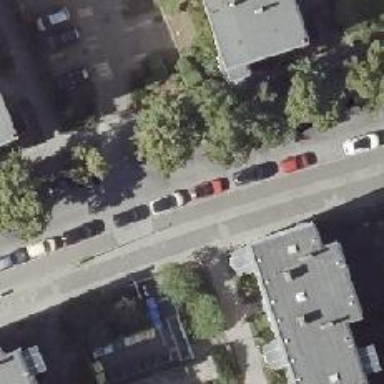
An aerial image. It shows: Residential road with sidewalks on both sides. There is cycle track on the left side with asphalt surface.